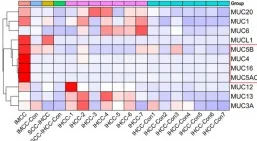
The expression of genes involved in mucin and mucopolysaccharide biosynthesis is up-regulating in IMCC. Heatmaps of expression levels in IMCC, IHCC and SSC-IHCC of mucin.
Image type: chart (chart)